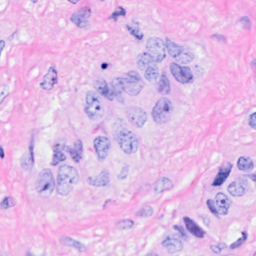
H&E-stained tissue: Breast